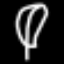
Label: leaf